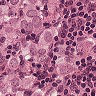
Metastatic tissue present: yes